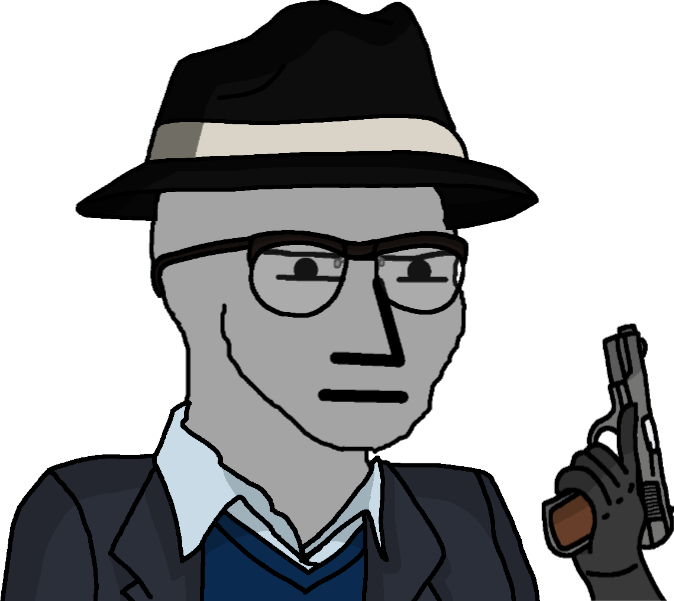
Label: 5_NPC